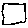
Label: square